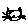
Label: cat